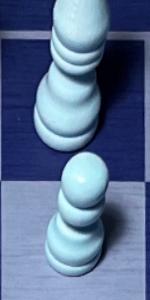
Label: Pawn_White